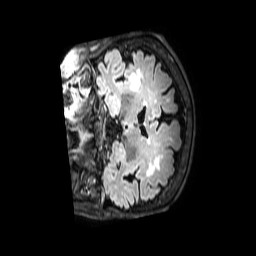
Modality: FLAIR
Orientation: coronal
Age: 85
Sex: female
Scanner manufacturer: philips
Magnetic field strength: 3 T
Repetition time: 4.8 s
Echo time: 0.2795 s